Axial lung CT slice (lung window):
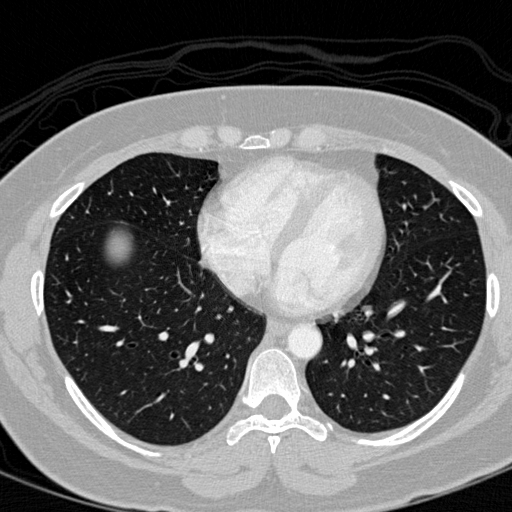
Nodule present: no